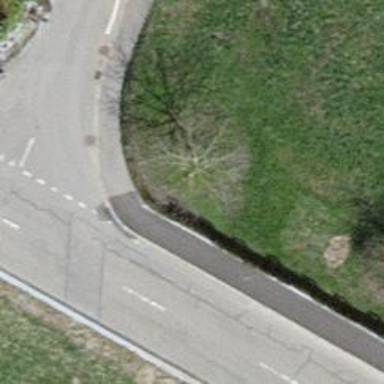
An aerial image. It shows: Beautiful tree in nature.